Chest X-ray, PA view. Patient: 35 years old, sex F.
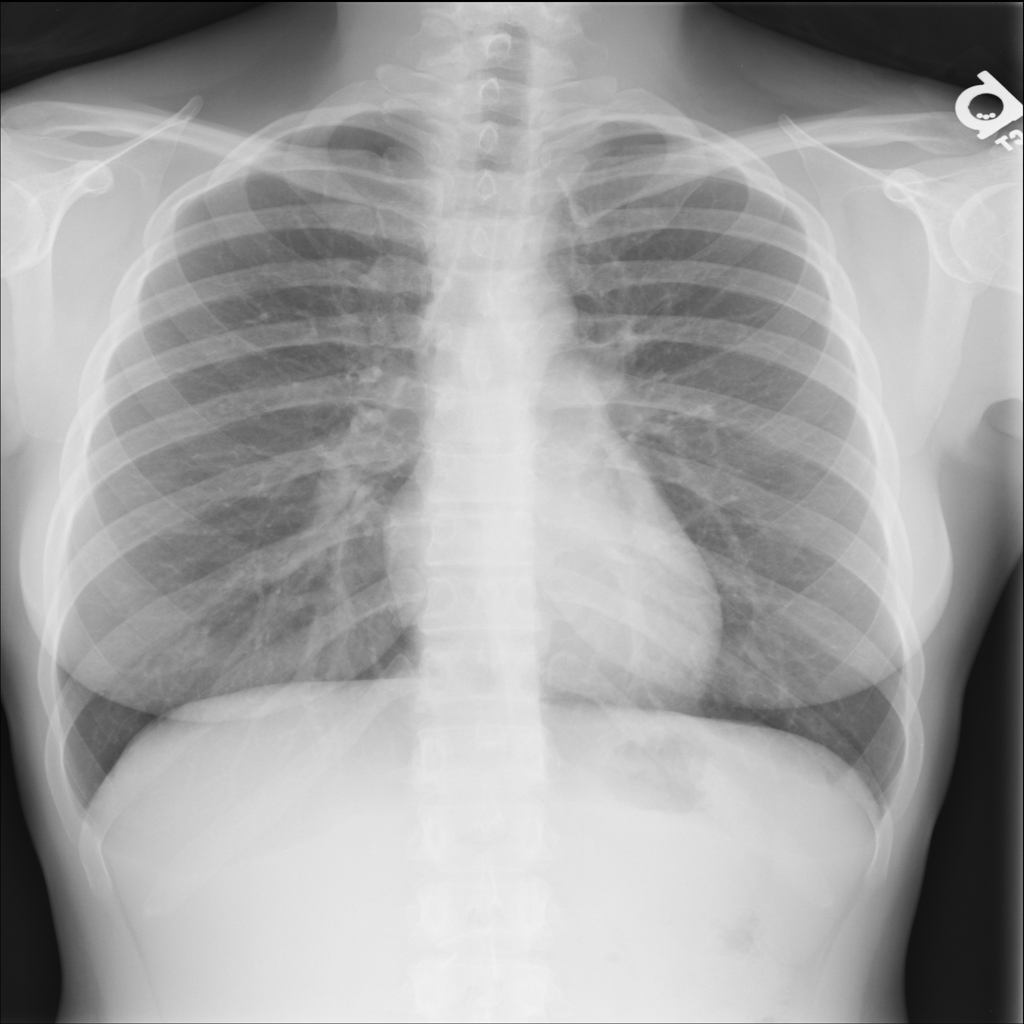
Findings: No Finding